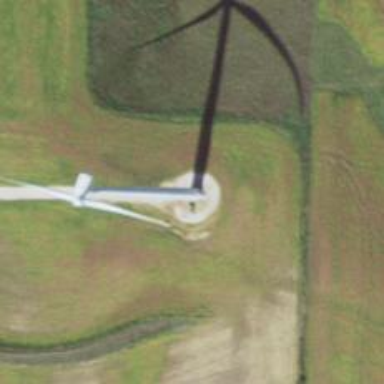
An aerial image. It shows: Wind generator in the form of horizontal axis wind turbine.